Aerial crown-view tile of a tropical tree (Barro Colorado Island, Panama), acquired 20241112:
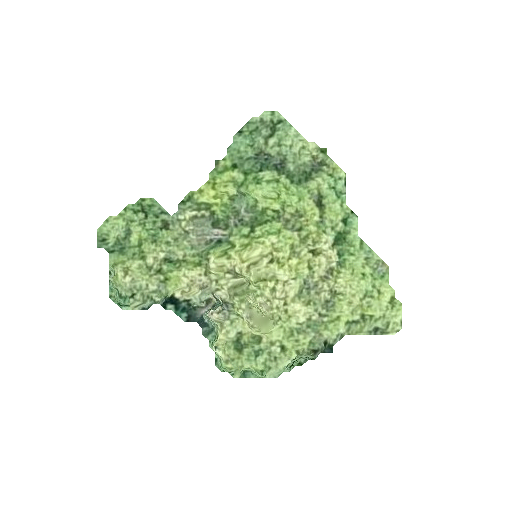
Species: Aspidosperma desmanthum
GBIF accepted scientific name: Aspidosperma desmanthum
Crown area: 72.334 m²